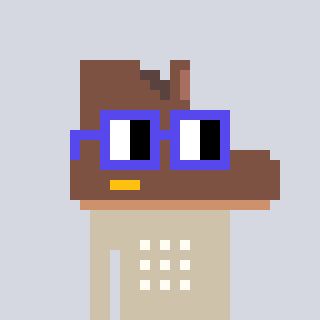
a pixel art character with square blue glasses, a boot-shaped head and a bege-colored body on a cool background